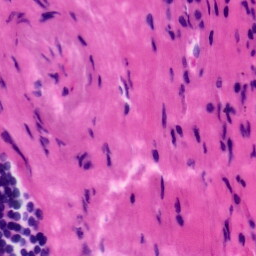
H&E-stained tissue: Tonsil